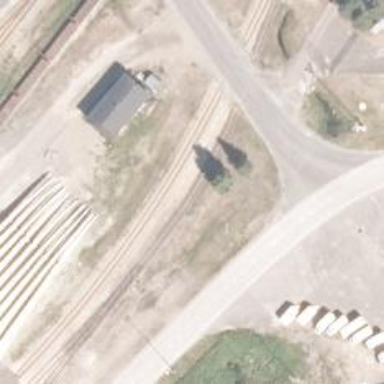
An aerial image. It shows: Rail spur service.